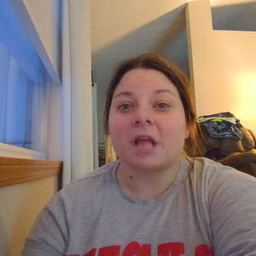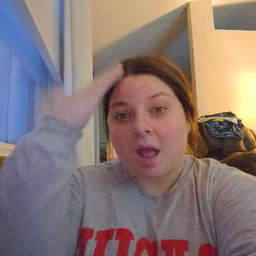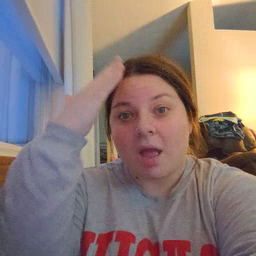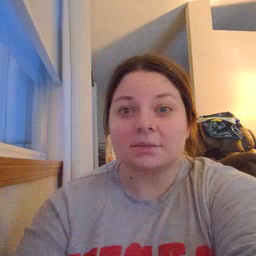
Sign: hat